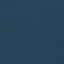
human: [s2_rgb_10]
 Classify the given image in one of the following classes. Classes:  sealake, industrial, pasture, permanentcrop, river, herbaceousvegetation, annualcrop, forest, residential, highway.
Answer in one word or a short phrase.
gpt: SeaLake